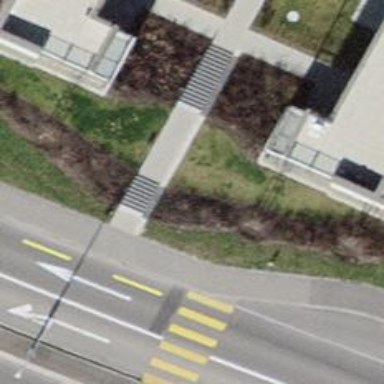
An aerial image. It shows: Path made of paving stones.